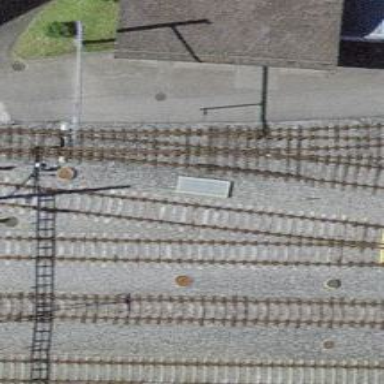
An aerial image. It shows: Railway yard.